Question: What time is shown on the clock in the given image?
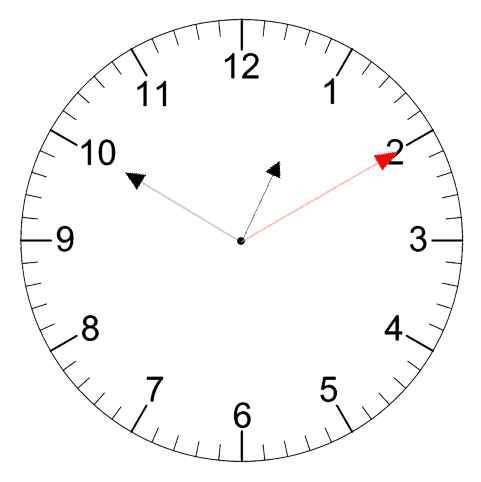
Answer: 12:50:10